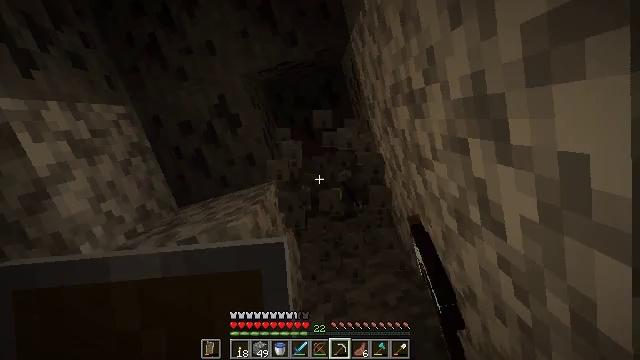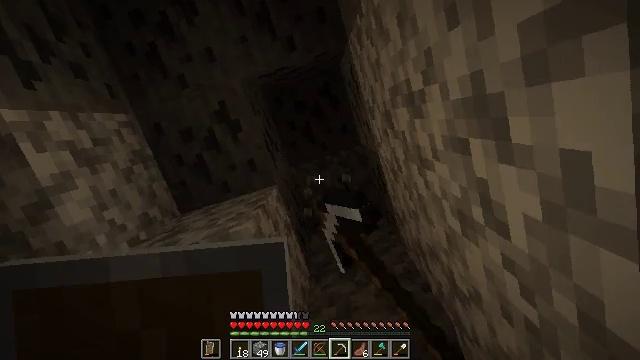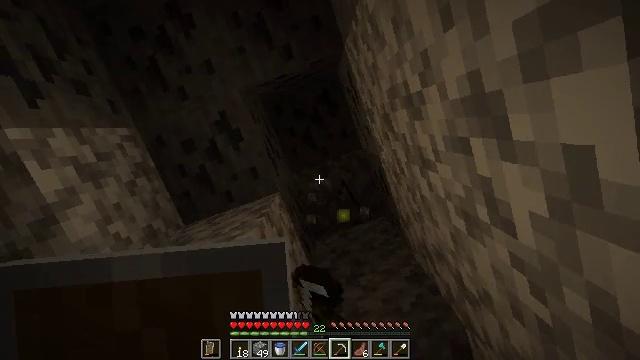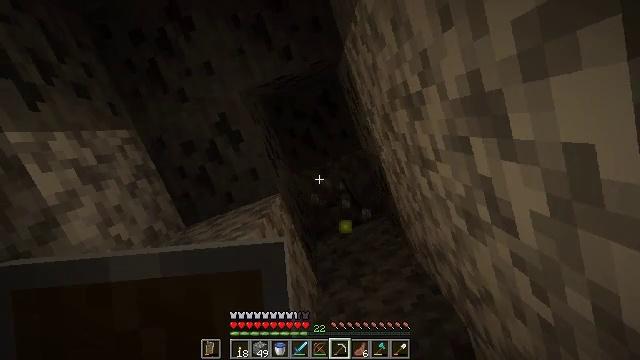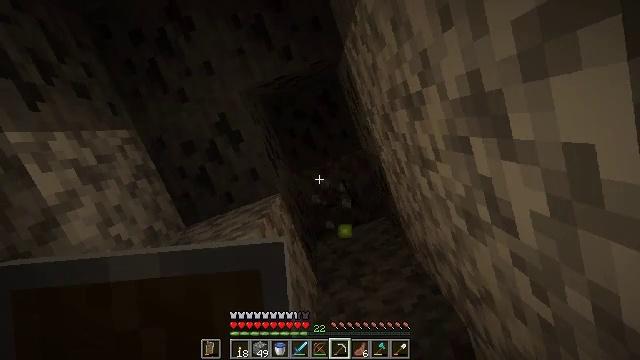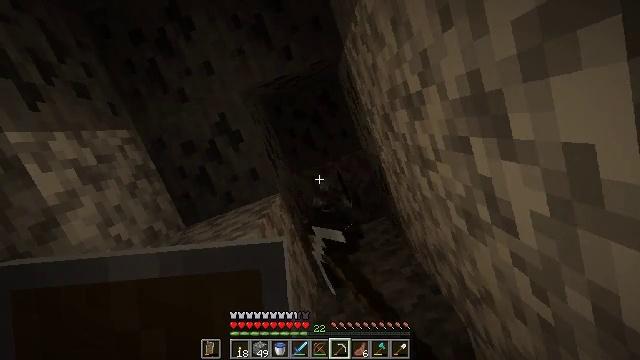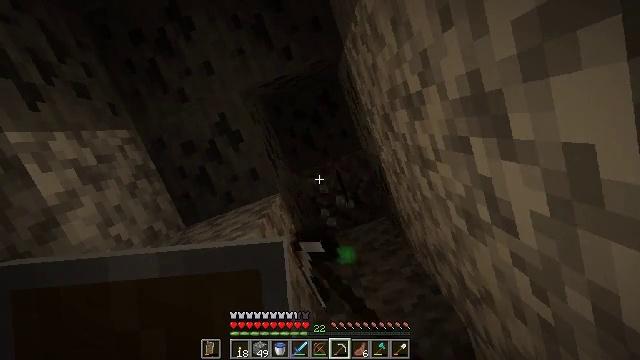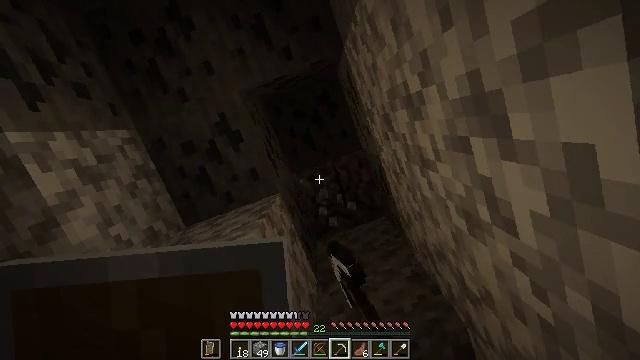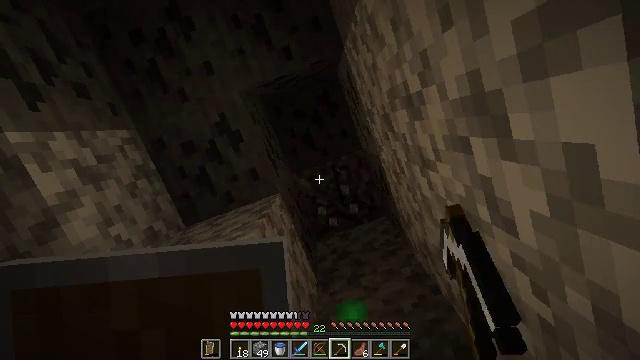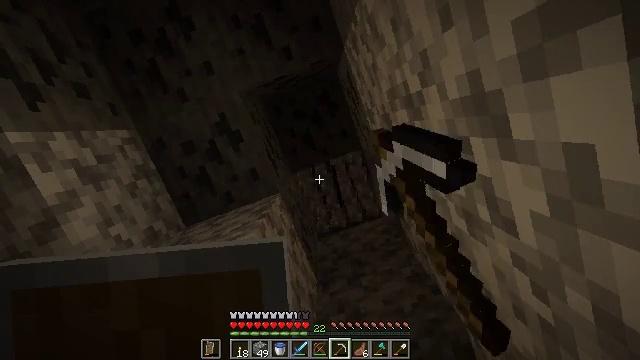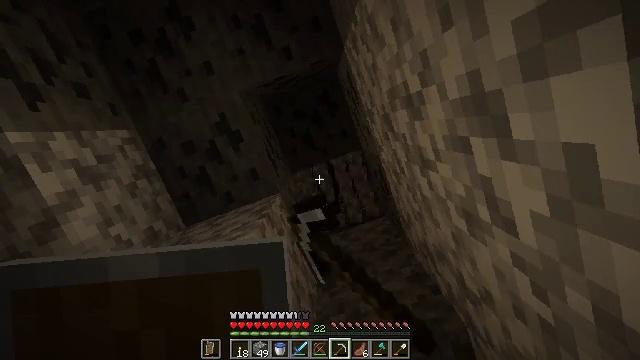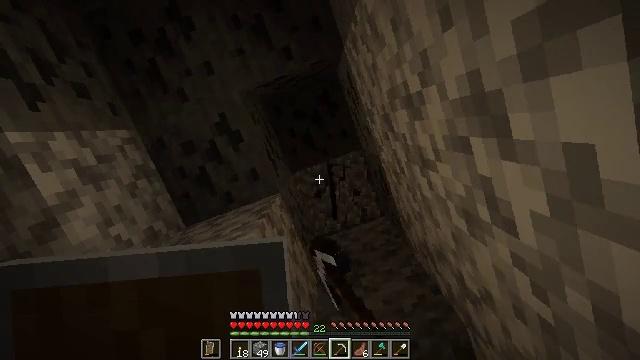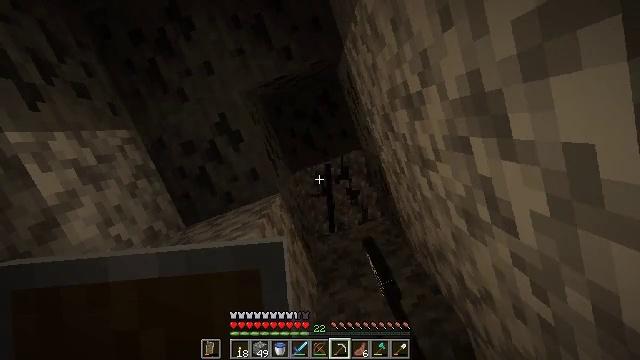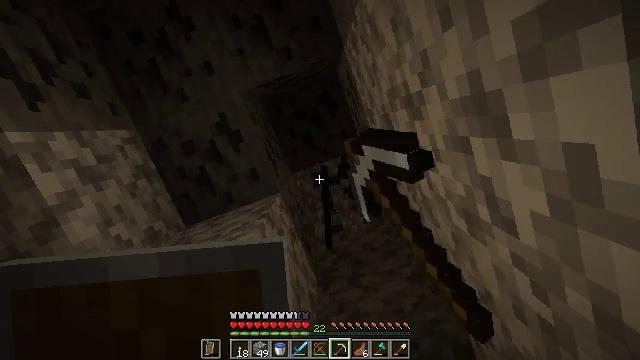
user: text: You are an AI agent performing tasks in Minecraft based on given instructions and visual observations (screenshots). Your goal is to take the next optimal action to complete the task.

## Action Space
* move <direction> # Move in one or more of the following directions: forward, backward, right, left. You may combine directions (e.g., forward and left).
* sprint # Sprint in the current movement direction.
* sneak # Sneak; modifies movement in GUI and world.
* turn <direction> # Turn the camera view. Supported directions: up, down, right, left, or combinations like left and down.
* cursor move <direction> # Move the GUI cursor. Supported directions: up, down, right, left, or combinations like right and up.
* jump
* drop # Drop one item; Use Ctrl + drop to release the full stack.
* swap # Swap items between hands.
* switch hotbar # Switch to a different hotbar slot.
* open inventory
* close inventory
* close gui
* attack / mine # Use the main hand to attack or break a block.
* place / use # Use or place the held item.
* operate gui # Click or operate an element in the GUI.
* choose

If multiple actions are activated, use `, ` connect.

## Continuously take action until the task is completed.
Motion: motion action
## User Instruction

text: Collect diorite
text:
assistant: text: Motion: turn left, attack / mine
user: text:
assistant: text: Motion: turn left and up, attack / mine
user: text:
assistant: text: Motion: attack / mine
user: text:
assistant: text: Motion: attack / mine
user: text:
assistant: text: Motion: attack / mine
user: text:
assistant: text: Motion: attack / mine
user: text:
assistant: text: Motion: attack / mine
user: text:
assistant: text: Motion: attack / mine
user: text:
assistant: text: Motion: attack / mine
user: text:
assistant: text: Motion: attack / mine
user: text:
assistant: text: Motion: attack / mine
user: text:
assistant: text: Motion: attack / mine
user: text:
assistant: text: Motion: attack / mine
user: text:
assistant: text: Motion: attack / mine